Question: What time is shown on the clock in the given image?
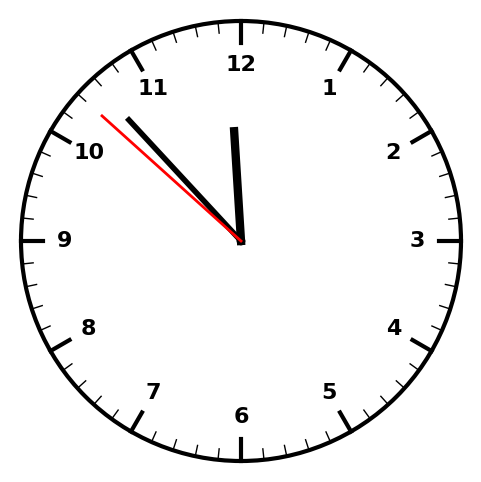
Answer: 11:52:52